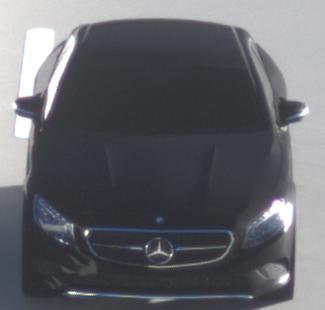
Make: Mercedes-Benz
Model: S 400 Coupé
Detailed model: S-Class (217) Coupé
Model produced from: 2015/10
Model produced until: 2017/09
Doors: 2
Color: black
Road condition: dry road
Daytime: sunrise or sunset
Contrast: high contrast